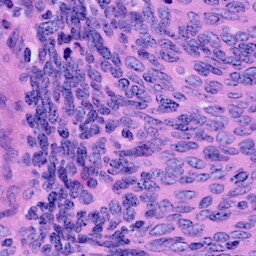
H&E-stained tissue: Cervix